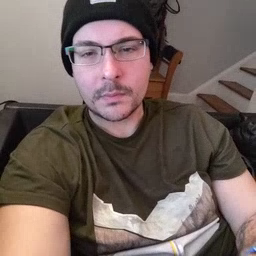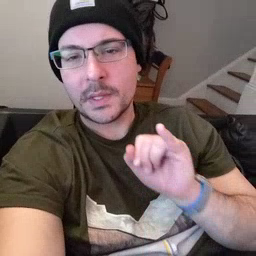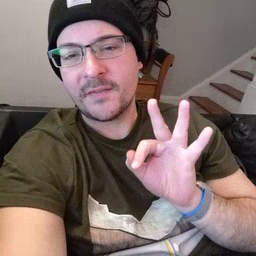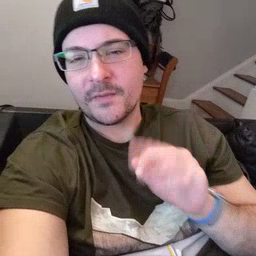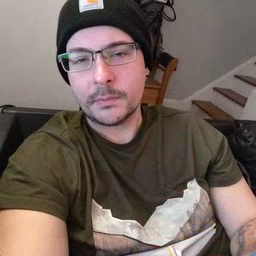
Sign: if